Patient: sex M, age 21
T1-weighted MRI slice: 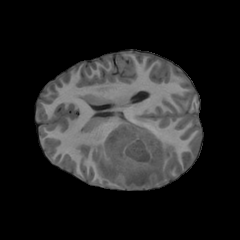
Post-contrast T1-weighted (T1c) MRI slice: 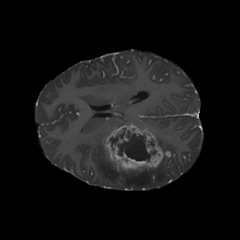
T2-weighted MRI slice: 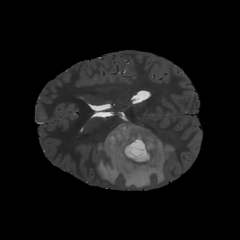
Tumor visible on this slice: yes
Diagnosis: Glioblastoma, IDH-wildtype
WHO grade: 4